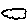
Label: cloud